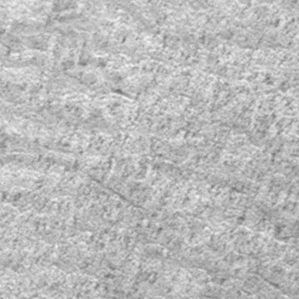
Label: frost